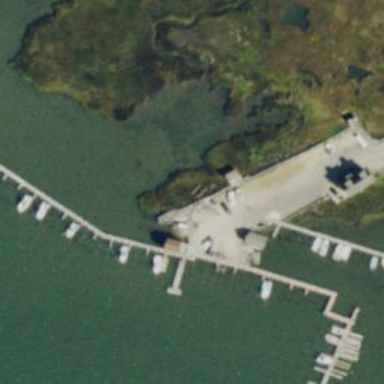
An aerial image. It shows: Marina on leisure land.